一年级 · 立体几何学

(1)4

) 个 $\square$ 搭成的。

(2) 5
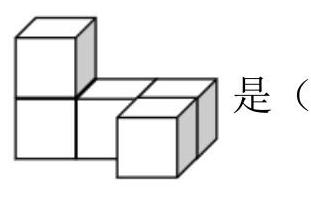
答案: 2)